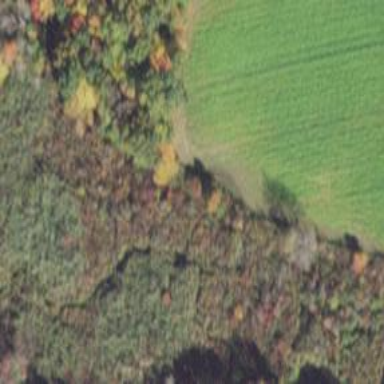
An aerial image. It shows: Beautiful woodland area.